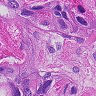
Metastatic tissue present: yes